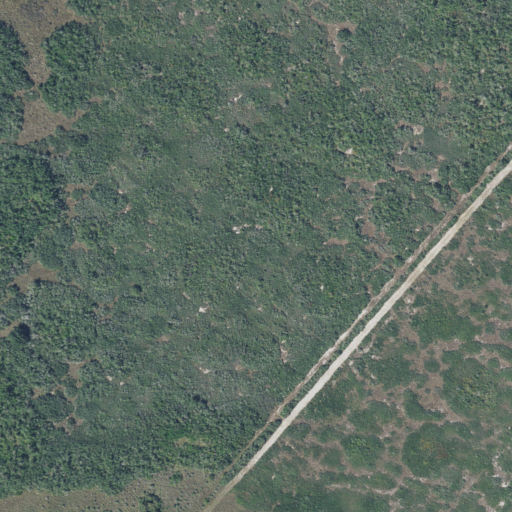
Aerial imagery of cape in Texas named Black Jack Peninsula containing woody wetlands, herbaceous wetlands, evergreen forest, and grassland